Question: I first plot histogram for a group of simulated data and fill the bars with one colour. Then I add the line of the density function from which the data was simulated from and make the line with a different colour. Now I want use legends to show one colour (the fill colour of the histogram) is for samples whereas the other (the colour of the line) is for theoretical density. How can I achieve this?

The code is as follows
'''
require(ggplot2)
df <- data.frame(x=rnorm(10^4))
p <- ggplot(df, aes(x=x)) + geom_histogram(aes(y=..density..), fill='steelblue', colour='black', alpha=0.8, width=0.2)
x <- seq(-4, 4, 0.01)
df <- data.frame(x=x, y=dnorm(x))
p <- p + geom_line(data=df, aes(x=x, y=y), colour='red', size=1.5)
p
'''
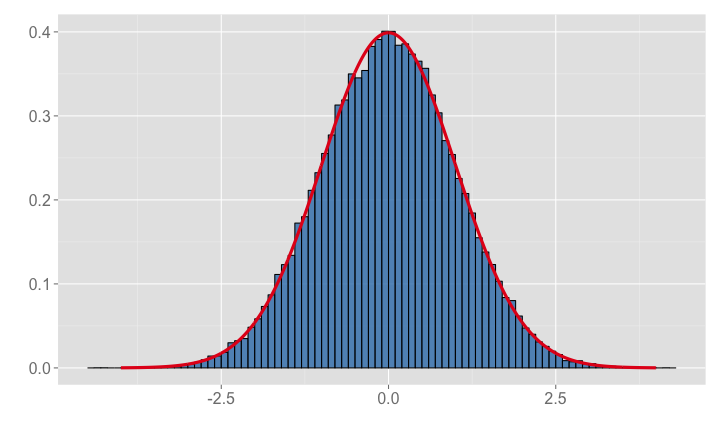
Answer: Without changing your data at all, you can specify literal 'aes()' values that you can define later via manual scales.
'''
df <- data.frame(x=rnorm(10^4))
p <- ggplot(df, aes(x=x)) + geom_histogram(aes(y=..density.., fill="samples"),
alpha=0.8, colour="black", width=0.2)
p <- p+scale_fill_manual("",breaks="samples", values="steelblue")
x <- seq(-4, 4, 0.01)
df <- data.frame(x=x, y=dnorm(x))
p <- p + geom_line(data=df, aes(x=x, y=y, colour="theory"), size=1.5)
p <- p+scale_color_manual("",breaks="theory", values="red")
'''